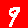
Digit: 9